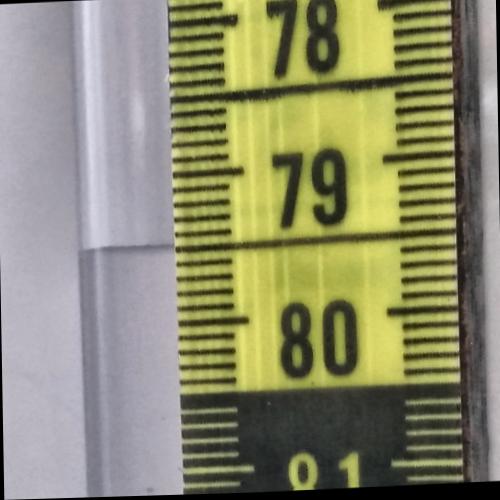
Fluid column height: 79.5 cm